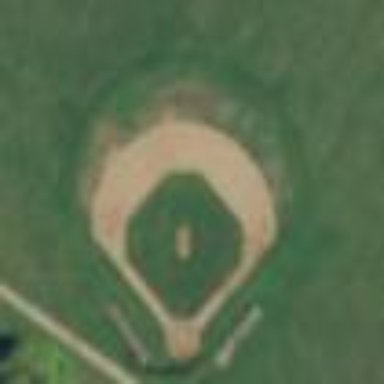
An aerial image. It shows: Baseball pitch for leisure land activities.